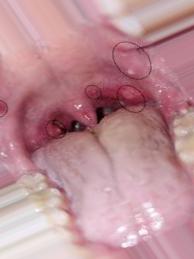
Condition: Mouth Ulcer